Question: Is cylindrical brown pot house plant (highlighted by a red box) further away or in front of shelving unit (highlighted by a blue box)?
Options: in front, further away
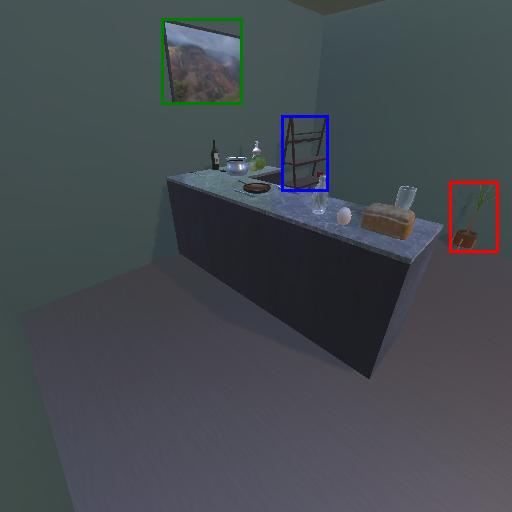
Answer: in front